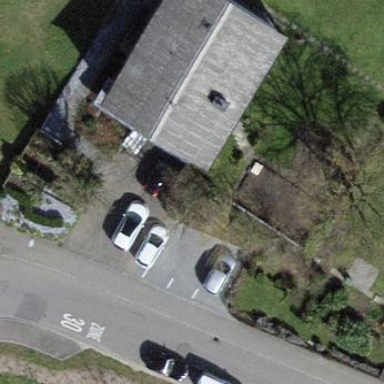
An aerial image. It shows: Building with tiled roof.